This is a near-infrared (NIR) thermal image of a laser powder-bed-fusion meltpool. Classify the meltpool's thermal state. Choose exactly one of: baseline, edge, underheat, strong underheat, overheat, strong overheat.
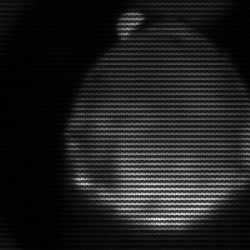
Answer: edge